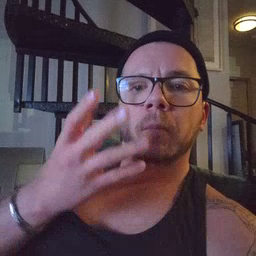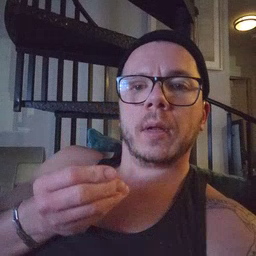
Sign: wet